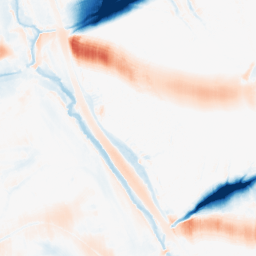
Category: morphological
Decomposition family: morphological_ellipse
Decomposition parameters: operation: average
width: 50
height: 20
Upsampling method: cubic_mitchell
Upsampling parameters: scale: 4
Upsampling scale: 4